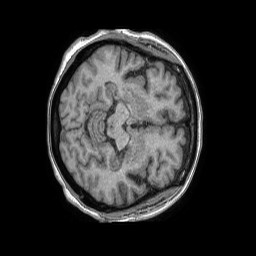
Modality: T1w
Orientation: axial
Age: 62
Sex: female
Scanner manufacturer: philips
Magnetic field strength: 1.5 T
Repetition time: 0.007811 s
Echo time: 0.003628 s